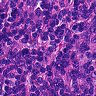
Metastatic tissue present: no